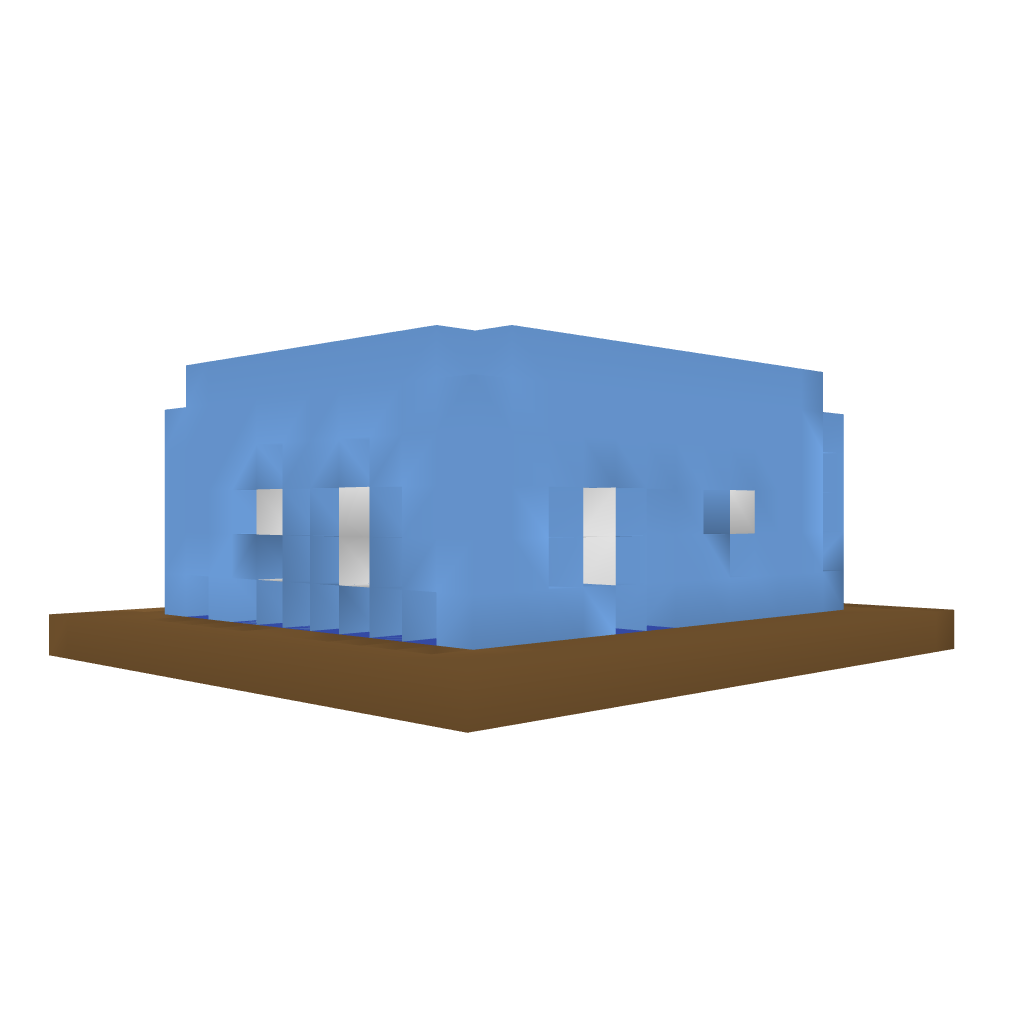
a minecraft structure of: Little Water House good quality